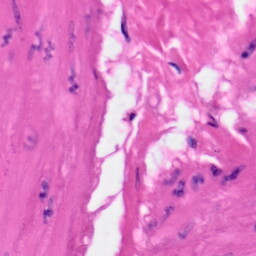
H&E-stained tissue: Skin